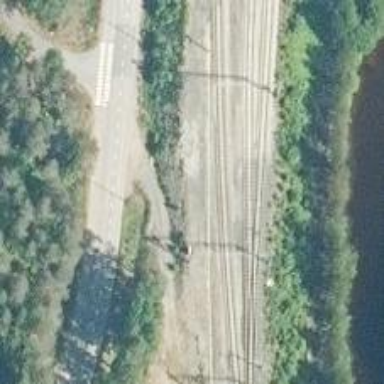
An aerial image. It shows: Railway track with electrified contact lines. This is siding track.